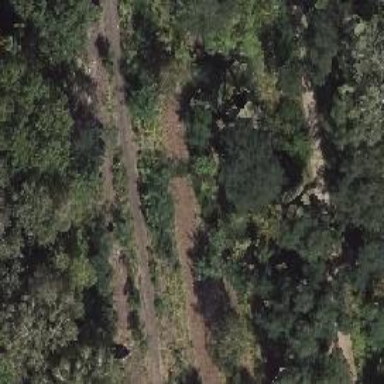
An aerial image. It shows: Historical railway.